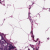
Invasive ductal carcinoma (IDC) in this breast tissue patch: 0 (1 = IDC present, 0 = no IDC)